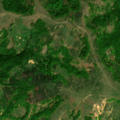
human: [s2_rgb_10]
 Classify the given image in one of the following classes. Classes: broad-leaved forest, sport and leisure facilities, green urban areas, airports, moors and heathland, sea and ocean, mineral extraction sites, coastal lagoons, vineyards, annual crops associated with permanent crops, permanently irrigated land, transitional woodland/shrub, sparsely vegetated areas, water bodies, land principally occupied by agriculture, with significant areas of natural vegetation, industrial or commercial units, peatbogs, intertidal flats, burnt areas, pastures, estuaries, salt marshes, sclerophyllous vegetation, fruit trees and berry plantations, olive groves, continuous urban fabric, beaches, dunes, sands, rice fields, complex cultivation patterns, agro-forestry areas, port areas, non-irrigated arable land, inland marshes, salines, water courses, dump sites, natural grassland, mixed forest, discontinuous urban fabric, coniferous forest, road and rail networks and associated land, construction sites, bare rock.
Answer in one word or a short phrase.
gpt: land principally occupied by agriculture, with significant areas of natural vegetation, broad-leaved forest, natural grassland, transitional woodland/shrub